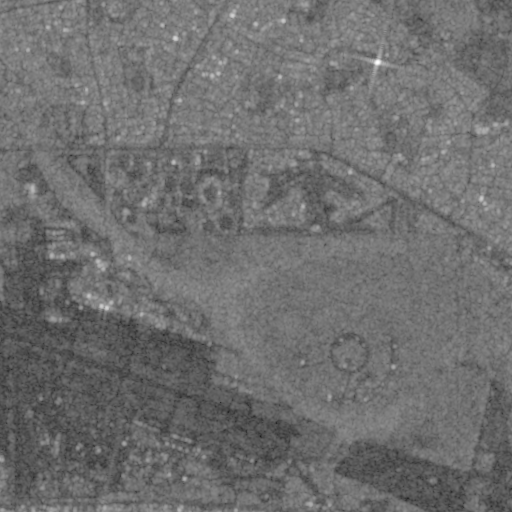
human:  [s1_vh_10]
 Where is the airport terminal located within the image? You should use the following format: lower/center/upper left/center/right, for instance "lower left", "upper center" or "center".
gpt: The airport terminal is located in the center left of the image.
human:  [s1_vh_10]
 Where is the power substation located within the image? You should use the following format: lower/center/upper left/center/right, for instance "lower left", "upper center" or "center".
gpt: The power substation is located in the upper left of the image.
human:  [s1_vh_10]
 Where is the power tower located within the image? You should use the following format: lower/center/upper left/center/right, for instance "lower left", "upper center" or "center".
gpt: The power tower is located in the upper right of the image.
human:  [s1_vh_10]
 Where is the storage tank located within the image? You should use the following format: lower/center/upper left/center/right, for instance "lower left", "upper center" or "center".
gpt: The storage tank is located in the lower left of the image.
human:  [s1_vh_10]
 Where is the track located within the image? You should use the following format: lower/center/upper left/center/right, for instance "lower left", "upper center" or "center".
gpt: The track is located in the center left of the image.
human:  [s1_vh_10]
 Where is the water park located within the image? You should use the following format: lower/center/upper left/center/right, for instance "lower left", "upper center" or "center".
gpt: The water park is located in the upper right of the image.
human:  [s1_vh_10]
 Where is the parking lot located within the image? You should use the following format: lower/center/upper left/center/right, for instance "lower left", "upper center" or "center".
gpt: There is no parking lot in the image.

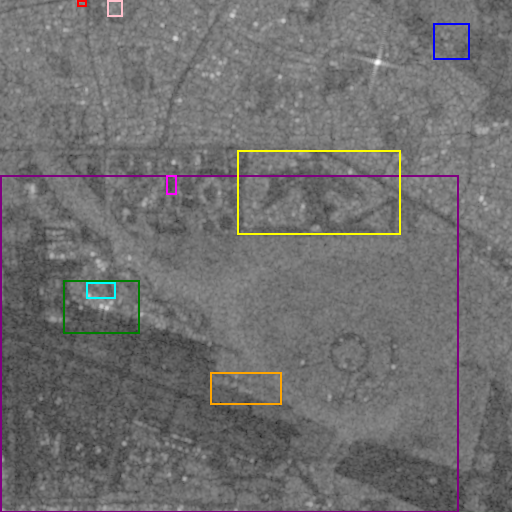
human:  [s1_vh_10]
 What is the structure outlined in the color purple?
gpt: The structure outlined in purple is an airport.
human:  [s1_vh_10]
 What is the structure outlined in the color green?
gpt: The structure outlined in green is an airport apron.
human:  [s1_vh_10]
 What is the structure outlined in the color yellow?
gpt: The structure outlined in yellow is a park.
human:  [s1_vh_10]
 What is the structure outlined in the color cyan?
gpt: The structure outlined in cyan is a parking lot.
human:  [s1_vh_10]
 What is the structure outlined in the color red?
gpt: The structure outlined in red is a power substation.
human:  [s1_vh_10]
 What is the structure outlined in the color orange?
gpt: The structure outlined in orange is a solar farm.
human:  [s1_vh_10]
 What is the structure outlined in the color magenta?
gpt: The structure outlined in magenta is a track.
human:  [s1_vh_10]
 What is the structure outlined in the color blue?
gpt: The structure outlined in blue is a water park.
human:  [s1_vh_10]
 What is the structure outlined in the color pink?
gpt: The structure outlined in pink is a building.